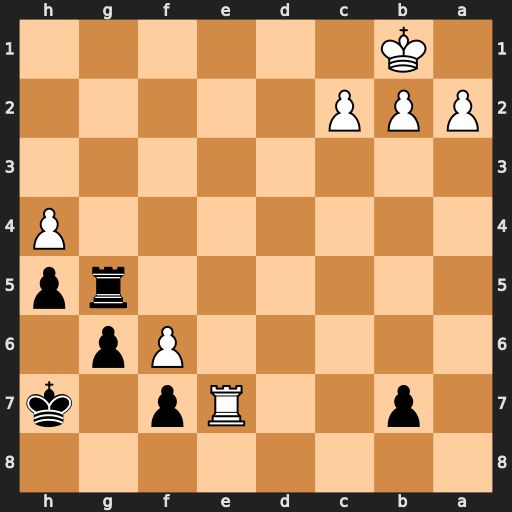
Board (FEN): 8/1p2Rp1k/5Pp1/6rp/7P/8/PPP5/1K6
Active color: b
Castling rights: -
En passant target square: -
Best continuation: Rg1+ Re1 Rxe1#